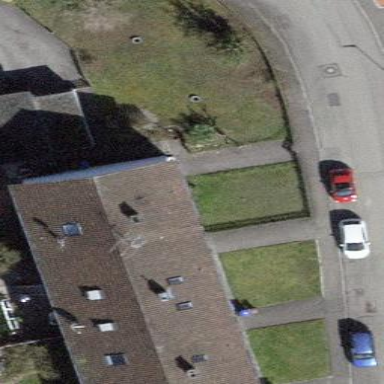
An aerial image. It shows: Gabled roof house.